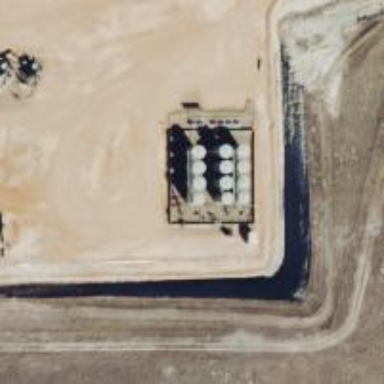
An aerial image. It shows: Storage tank with man-made structure.